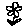
Label: flower